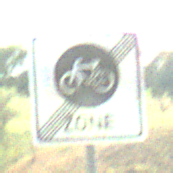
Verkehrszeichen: EndeFahrradzone
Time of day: MorningAfternoon
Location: Outdoor (Nature)
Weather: PartlyCloudy
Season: NotSpecified
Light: Natural